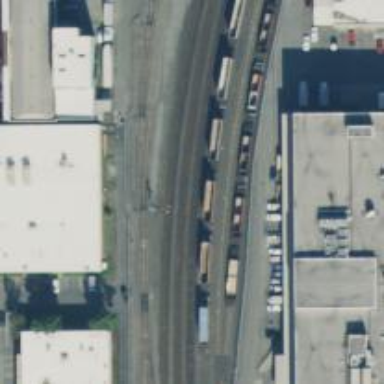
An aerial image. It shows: Railway signal.